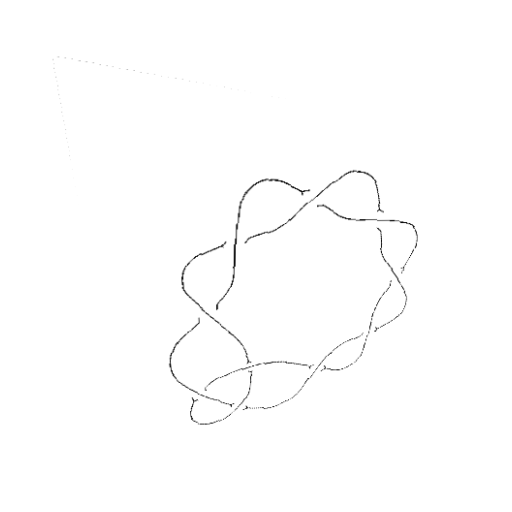
Crossing number: 10